Question: I came across a bug a few weeks back in Android where by if you position a canvas element on the Native Android Browser (WebKit 534.4) using css positioning 'position:absolute; top:10px; left:100px;' the duplicated Canvas (Apparently android uses one for GPU acceleration) is rendered to the browser ignoring the positioning.
So if I have a canvas at position 'top:100px; left:100px;' I would have my canvas in position perfectly, but the GPU accleration canvas would be ignoring it and will sit in the top left corner (see images from my previous question
<URL>
I found a solution, which was to use CSS translate instead, like this 'transform: translate(100px, 100px);' this now fixes the issue as the GPU accleration canvas is rendered in the same place (so it doesnt appear duplicated)....
BUT as a knock on effect I now have a clicking bug.
As im centering the canvas, when the window width is smaller than the device width the X position will be a negative value, the only clickable area of the canvas when this has happened is what would be displayed without the positioning.
This is hard to explain but hopefully this image will make it clearer

I think it's an issue with the browser itself as even when I have this code the alert doesnt fire from half of the screen
'canvas.addEventListener('click', function(e) { alert('click'; });'
---
I'm guessing that CSS position top and left use the CPU to move the canvas so the GPU generated one is in the wrong place, but CSS translate uses the GPU to move the canvas so the GPU generated one is correctly positioned but the CPU is reading mouse events without this offset........AHHHHH!
---
EDIT: after testing on more devices I can confirm that this appears to be an issue with browsers using a version of webkit under 535 as this issue appears on most Android Native browsers and Safari on iOS5
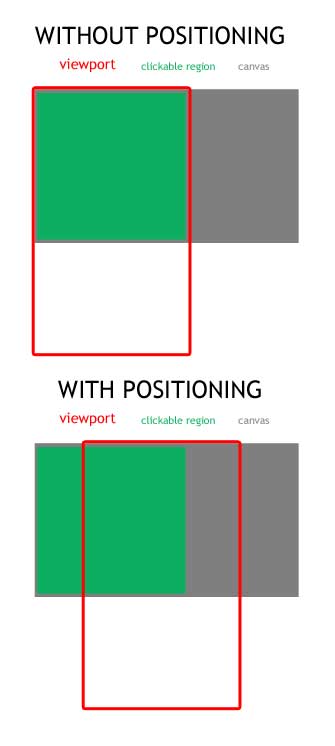
Answer: Ok, i've fixed this issue, but I think it's pretty case specific.
'''
if(webKitVer < 535) {
document.body.style.paddingTop = pos.top + "px";
if(canSeeWholeOfCanvas) {
canwrap.style.transform = 'translateX('+pos.left+'px)';
canwrap.style.left = 'auto';
} else {
canwrap.style.left = pos.left + "px";
canwrap.style.transform = 'none';
}
}
else
{
//standard all browsers
canwrap.style.transform = 'translate('+pos.left+'px, '+pos.top+'px)';
}
'''
feels hacky, case specific and hard to explain. but it works
---
in old webkit browsers (generally Android native browsers and IOS5 safari there are two bugs
if the canvas is positioned with css top and left, then a duplicate GPU rendered canvas (generated for GPU hardware acceleration) will be rendered ignoring them properties so they're not aligned correctly.
if the canvas is positioned with css transform then the GPU duplicate canvas is correctly aligned, BUT when the canvas is positioned at minus X position then the only the part of the canvas that would be visible without the css is clickable
so changing between the two depending on visibility of the canvas is needed